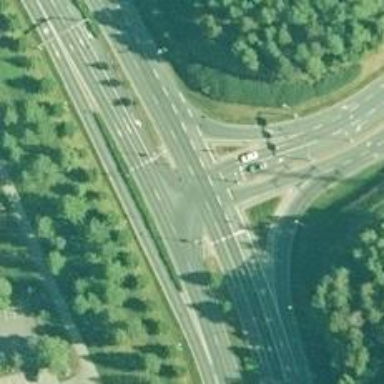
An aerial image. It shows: Asphalt road at the secondary link level.